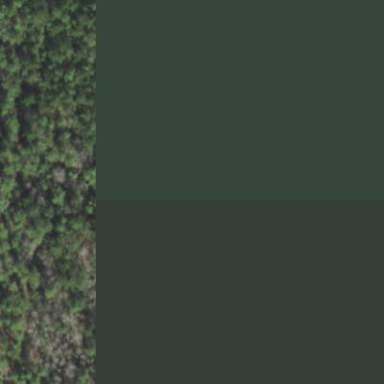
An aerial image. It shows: Mixed woodland area with various types of leaves.